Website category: sports
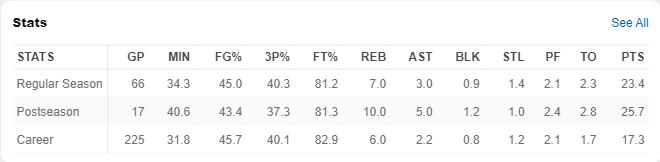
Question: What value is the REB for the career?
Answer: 6.0

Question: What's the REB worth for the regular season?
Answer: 7.0

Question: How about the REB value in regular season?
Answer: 7.0

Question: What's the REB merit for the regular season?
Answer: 7.0

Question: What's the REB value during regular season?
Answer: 7.0

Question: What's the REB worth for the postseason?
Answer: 10.0

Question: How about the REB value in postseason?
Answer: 10.0

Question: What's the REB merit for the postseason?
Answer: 10.0

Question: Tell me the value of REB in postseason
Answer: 10.0

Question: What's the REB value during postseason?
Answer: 10.0

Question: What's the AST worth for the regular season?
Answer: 3.0

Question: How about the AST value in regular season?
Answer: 3.0

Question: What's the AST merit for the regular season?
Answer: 3.0

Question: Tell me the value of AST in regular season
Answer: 3.0

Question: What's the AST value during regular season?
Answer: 3.0

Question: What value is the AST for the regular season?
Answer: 3.0

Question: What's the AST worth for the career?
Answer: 2.2

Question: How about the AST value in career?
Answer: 2.2

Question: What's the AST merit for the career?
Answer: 2.2

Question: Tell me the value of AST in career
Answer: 2.2

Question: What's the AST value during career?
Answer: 2.2

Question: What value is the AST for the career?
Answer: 2.2

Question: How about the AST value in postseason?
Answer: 5.0

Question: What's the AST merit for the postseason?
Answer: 5.0

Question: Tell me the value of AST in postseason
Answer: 5.0

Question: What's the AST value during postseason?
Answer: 5.0

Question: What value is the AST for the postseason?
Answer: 5.0

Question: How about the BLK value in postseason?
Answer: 1.2

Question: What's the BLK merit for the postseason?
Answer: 1.2

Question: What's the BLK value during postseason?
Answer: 1.2

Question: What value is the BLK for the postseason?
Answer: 1.2

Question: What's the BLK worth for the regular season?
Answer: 0.9

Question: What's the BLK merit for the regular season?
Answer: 0.9

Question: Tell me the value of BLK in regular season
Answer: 0.9

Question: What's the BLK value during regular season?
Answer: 0.9

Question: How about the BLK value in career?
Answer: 0.8

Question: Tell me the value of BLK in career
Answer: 0.8

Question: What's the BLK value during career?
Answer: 0.8

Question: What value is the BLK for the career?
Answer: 0.8

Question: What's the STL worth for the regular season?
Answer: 1.4

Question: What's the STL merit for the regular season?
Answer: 1.4

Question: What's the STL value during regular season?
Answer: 1.4

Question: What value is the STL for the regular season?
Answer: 1.4

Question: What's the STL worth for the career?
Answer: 1.2

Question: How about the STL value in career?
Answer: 1.2

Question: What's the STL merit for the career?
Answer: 1.2

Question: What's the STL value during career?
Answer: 1.2

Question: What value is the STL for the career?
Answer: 1.2

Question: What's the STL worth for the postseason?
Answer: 1.0

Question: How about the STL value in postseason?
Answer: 1.0

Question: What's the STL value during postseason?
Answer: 1.0

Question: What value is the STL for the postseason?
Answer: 1.0

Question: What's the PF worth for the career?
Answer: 2.1

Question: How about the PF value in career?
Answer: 2.1

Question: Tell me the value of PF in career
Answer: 2.1

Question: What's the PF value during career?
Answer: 2.1

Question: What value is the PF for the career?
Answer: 2.1

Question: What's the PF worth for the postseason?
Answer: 2.4

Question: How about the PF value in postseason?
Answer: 2.4

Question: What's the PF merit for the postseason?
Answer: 2.4

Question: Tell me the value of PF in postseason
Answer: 2.4

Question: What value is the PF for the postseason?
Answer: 2.4

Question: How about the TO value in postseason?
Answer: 2.8

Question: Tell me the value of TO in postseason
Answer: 2.8